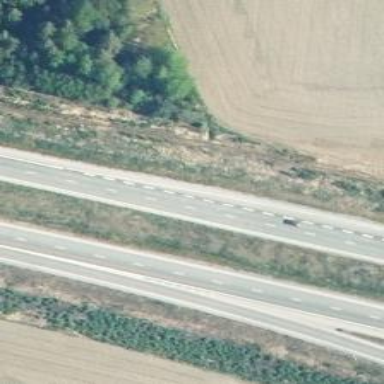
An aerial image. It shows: Asphalt motorway.